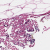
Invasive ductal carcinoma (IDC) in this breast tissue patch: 0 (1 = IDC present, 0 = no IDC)